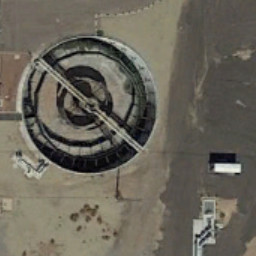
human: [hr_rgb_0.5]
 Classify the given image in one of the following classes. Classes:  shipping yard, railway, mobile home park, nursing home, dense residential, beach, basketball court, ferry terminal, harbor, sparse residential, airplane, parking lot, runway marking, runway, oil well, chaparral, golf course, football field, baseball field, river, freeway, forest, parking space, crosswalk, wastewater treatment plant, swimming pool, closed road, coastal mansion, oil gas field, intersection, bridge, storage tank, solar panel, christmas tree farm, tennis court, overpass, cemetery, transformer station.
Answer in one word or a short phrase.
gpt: wastewater treatment plant